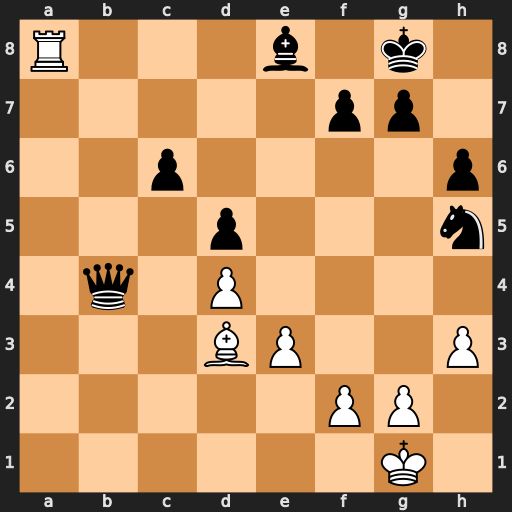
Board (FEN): R3b1k1/5pp1/2p4p/3p3n/1q1P4/3BP2P/5PP1/6K1
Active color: w
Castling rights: -
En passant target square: -
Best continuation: Rxe8+ Qf8 Bh7+ Kxh7 Rxf8